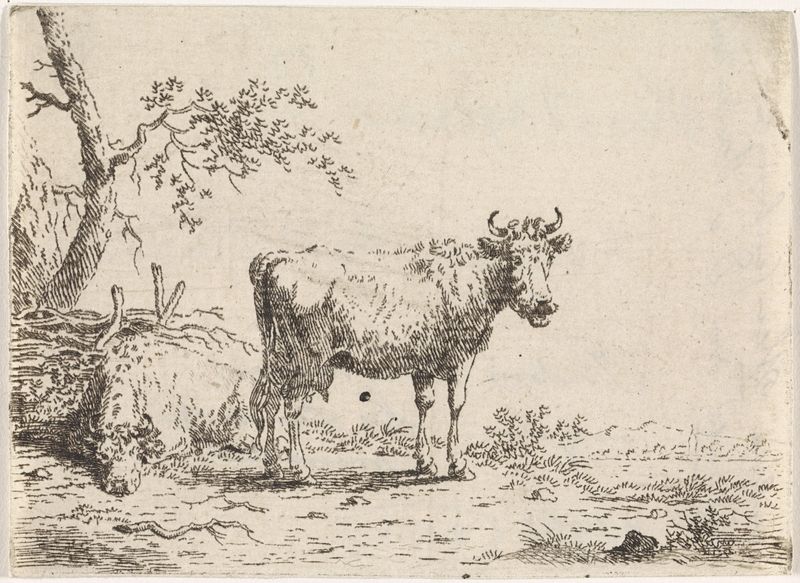
Titel: Staande en liggende koe
Künstler: Dirk van Oosterhoudt
Standort: Amsterdam
Institution: Rijksmuseum
Schlagwörter: baum, weg, ast, kühe, stehend, dorf, kuh, white, black, nose, liegend, zweig, woodcut, wood, food, rock, tree, landscape, nature, trees, death, zaum, hörner, grass, drawing, tail, fence, rural, leaves, pastoral, brick, animal, lines, bush, cattle, cow, cows, lanscape, calm, pen and ink, bull, horn, horns, dutch, composition, heat, land, thin, flora, twig, black and whit, fauna, hungry, udder, cultural, bare tree, grassing